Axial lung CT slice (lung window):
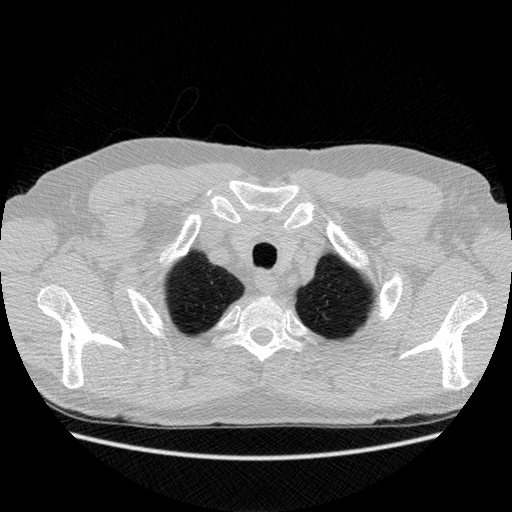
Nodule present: no